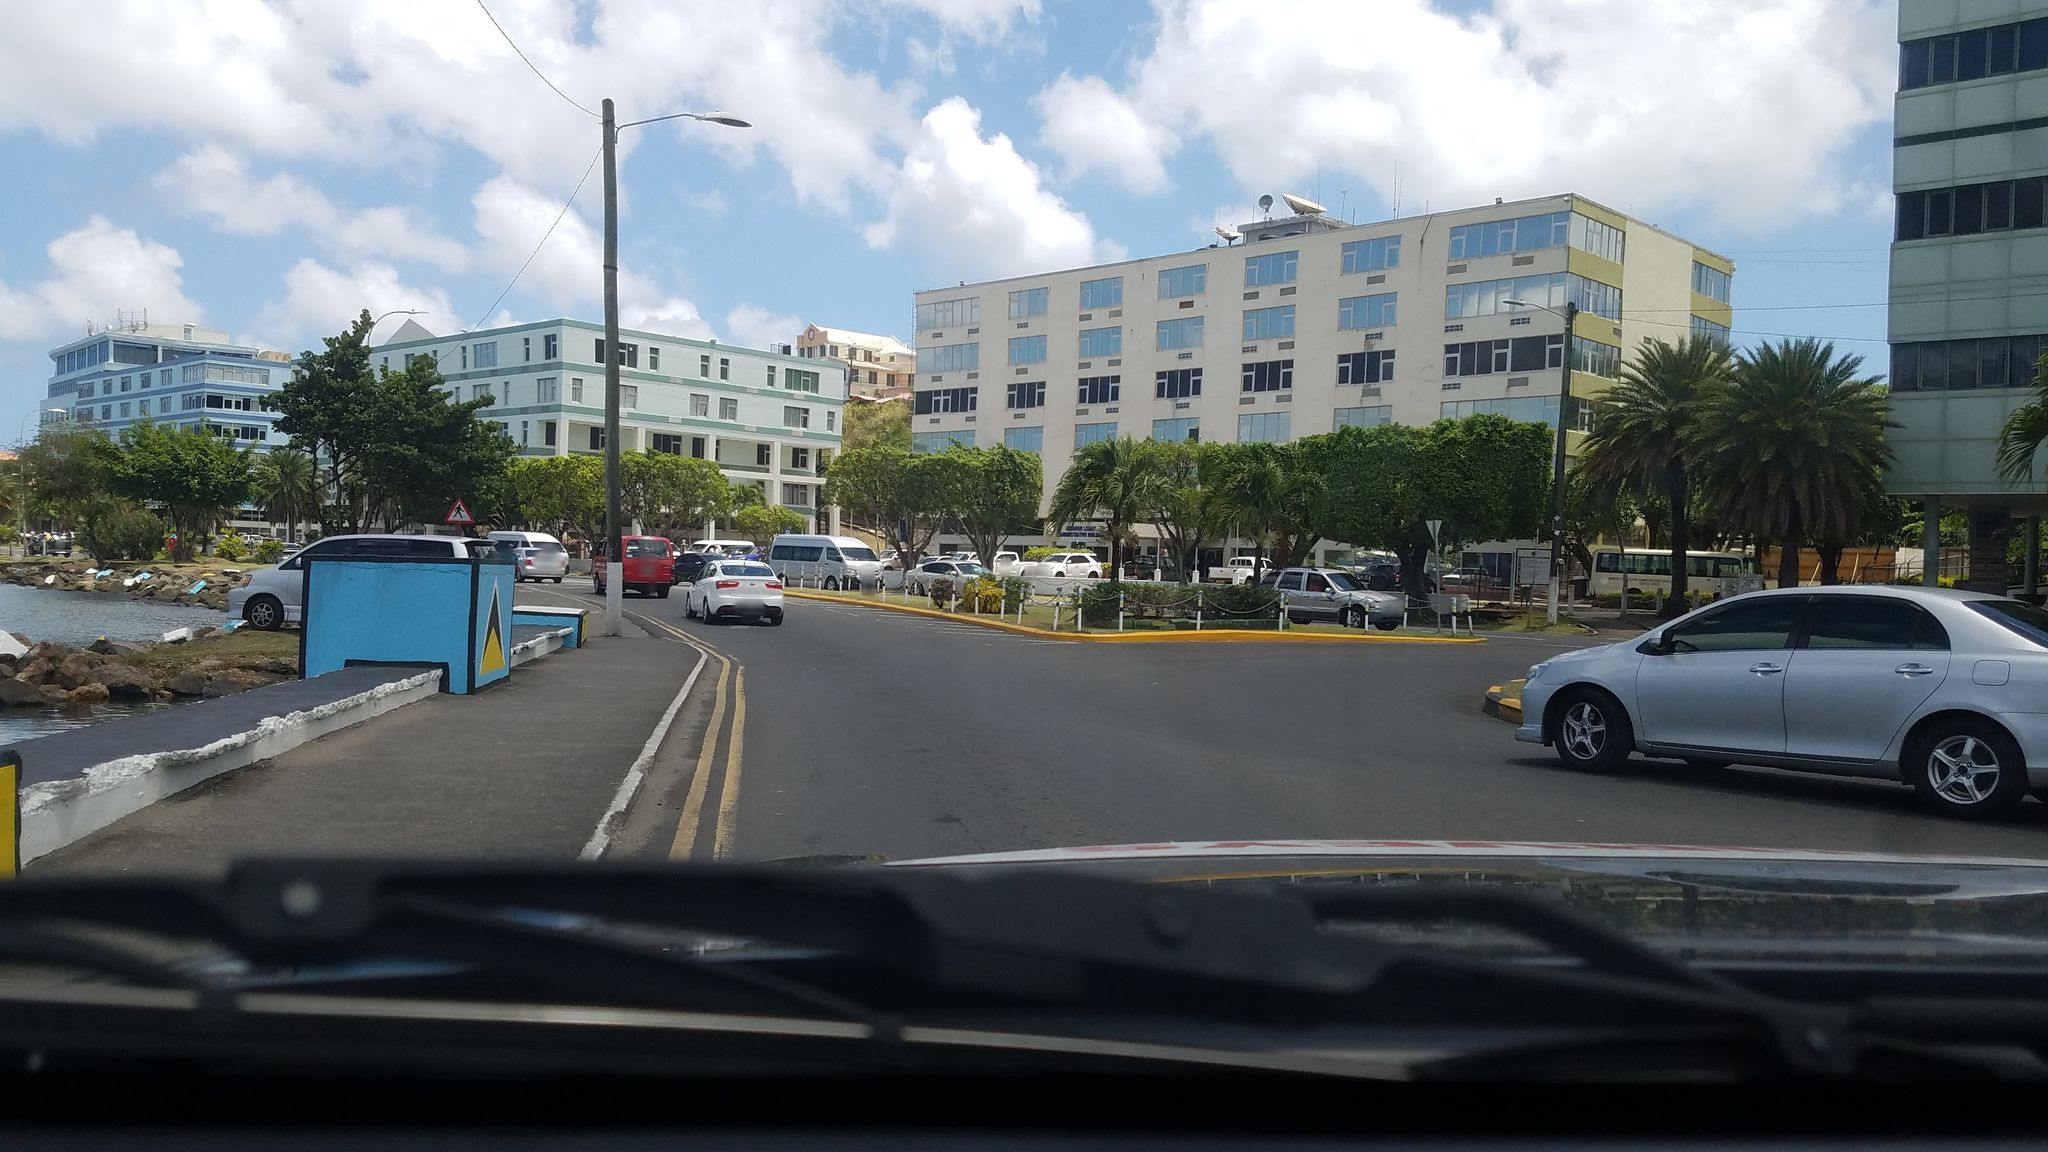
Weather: clear
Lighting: day
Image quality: good
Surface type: driving surface
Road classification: primary
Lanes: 1.0
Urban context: dense urban cluster
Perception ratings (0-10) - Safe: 3.68, Lively: 5.84, Beautiful: 4.39, Boring: 4.55, Depressing: 7.12, Wealthy: 2.21